Question: I need add secondary label to my y axios in matplotlib chat.

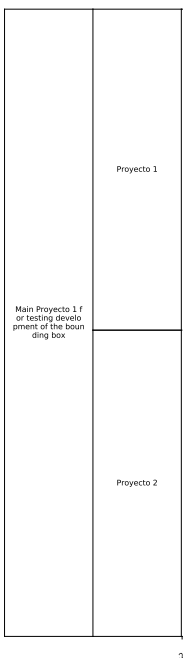
Answer: I have sample code I used already.
'''
def annotate_yrange(self, ymin, ymax,
label=None, fontsize=12,
offset=-0.1,
width=-0.1,
text_kwargs={'rotation': 'horizontal'},
ax=None,
patch_kwargs={'facecolor': 'white'},
line_kwargs={'color': 'black'},
):
if ax is None:
ax = plt.gca()
trans = transforms.blended_transform_factory(
ax.transAxes, ax.transData)
rect = Rectangle((offset, ymin), width=width, height=ymax -
ymin, transform=trans, clip_on=False, **patch_kwargs)
ax.add_patch(rect)
min_delimiter = Line2D((offset+width, offset), (ymin, ymin),
transform=trans, clip_on=False, **line_kwargs, linewidth=.7)
max_delimiter = Line2D((offset+width, offset), (ymax, ymax),
transform=trans, clip_on=False, **line_kwargs, linewidth=.7)
mid_delimiter = Line2D((offset+width, offset + width), (ymin, ymax),
transform=trans, clip_on=False, **line_kwargs, linewidth=.7)
ax.add_artist(min_delimiter)
ax.add_artist(max_delimiter)
ax.add_artist(mid_delimiter)
# label
if label:
x = offset + 0.5 * width
y = ymin + 0.5 * (ymax - ymin)
ax.text(x, y, label, fontsize=fontsize, horizontalalignment='center', verticalalignment='center',
clip_on=False, transform=trans, **text_kwargs)
.........
width = -0.12
offsets = [0, -0.12]
for ii, (level, offset) in enumerate(zip((labelPos, mlabelPos), offsets)):
for jj, (ymin, ymax) in enumerate(level):
if ii == 0:
temp_labels[jj] = '
'.join(temp_labels[jj][i:i+17]
for i in range(0, len(temp_labels[jj]), 17))
self.annotate_yrange(ymin, ymax, temp_labels[jj], fontsize=10, offset=offset, width=width, text_kwargs={'rotation': 0})
else:
temp_mlabels[jj] = '
'.join(temp_mlabels[jj][i:i+17]
for i in range(0, len(temp_mlabels[jj]), 17))
self.annotate_yrange(ymin, ymax, temp_mlabels[jj], fontsize=10, offset=offset, width=width, text_kwargs={'rotation': 0})
'''